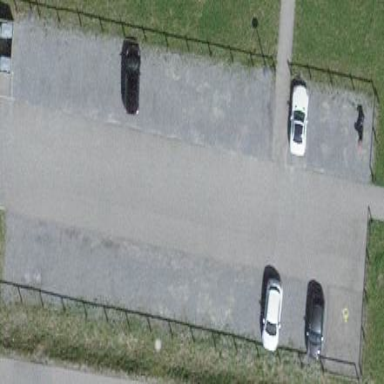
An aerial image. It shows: Parking area with surface.